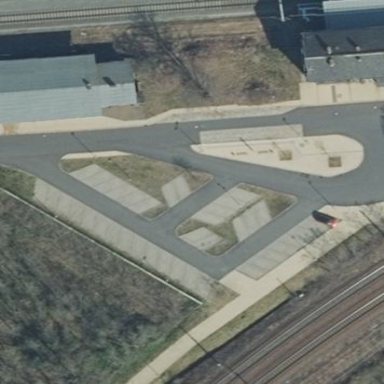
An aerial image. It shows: Parking area.